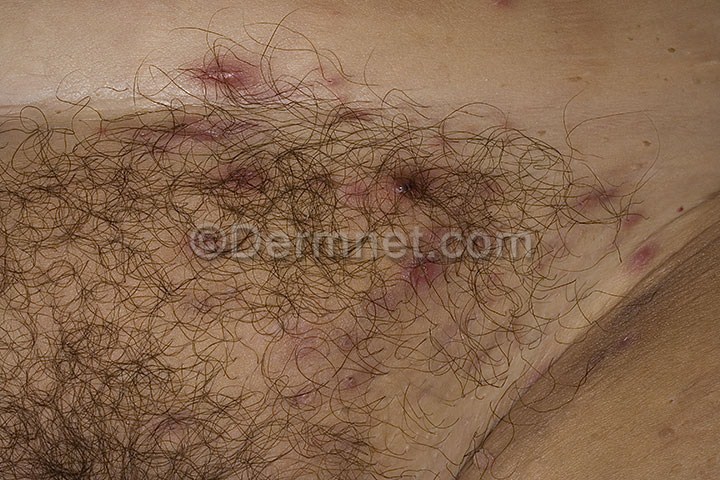
Disease: Acne and Rosacea Photos